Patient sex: M
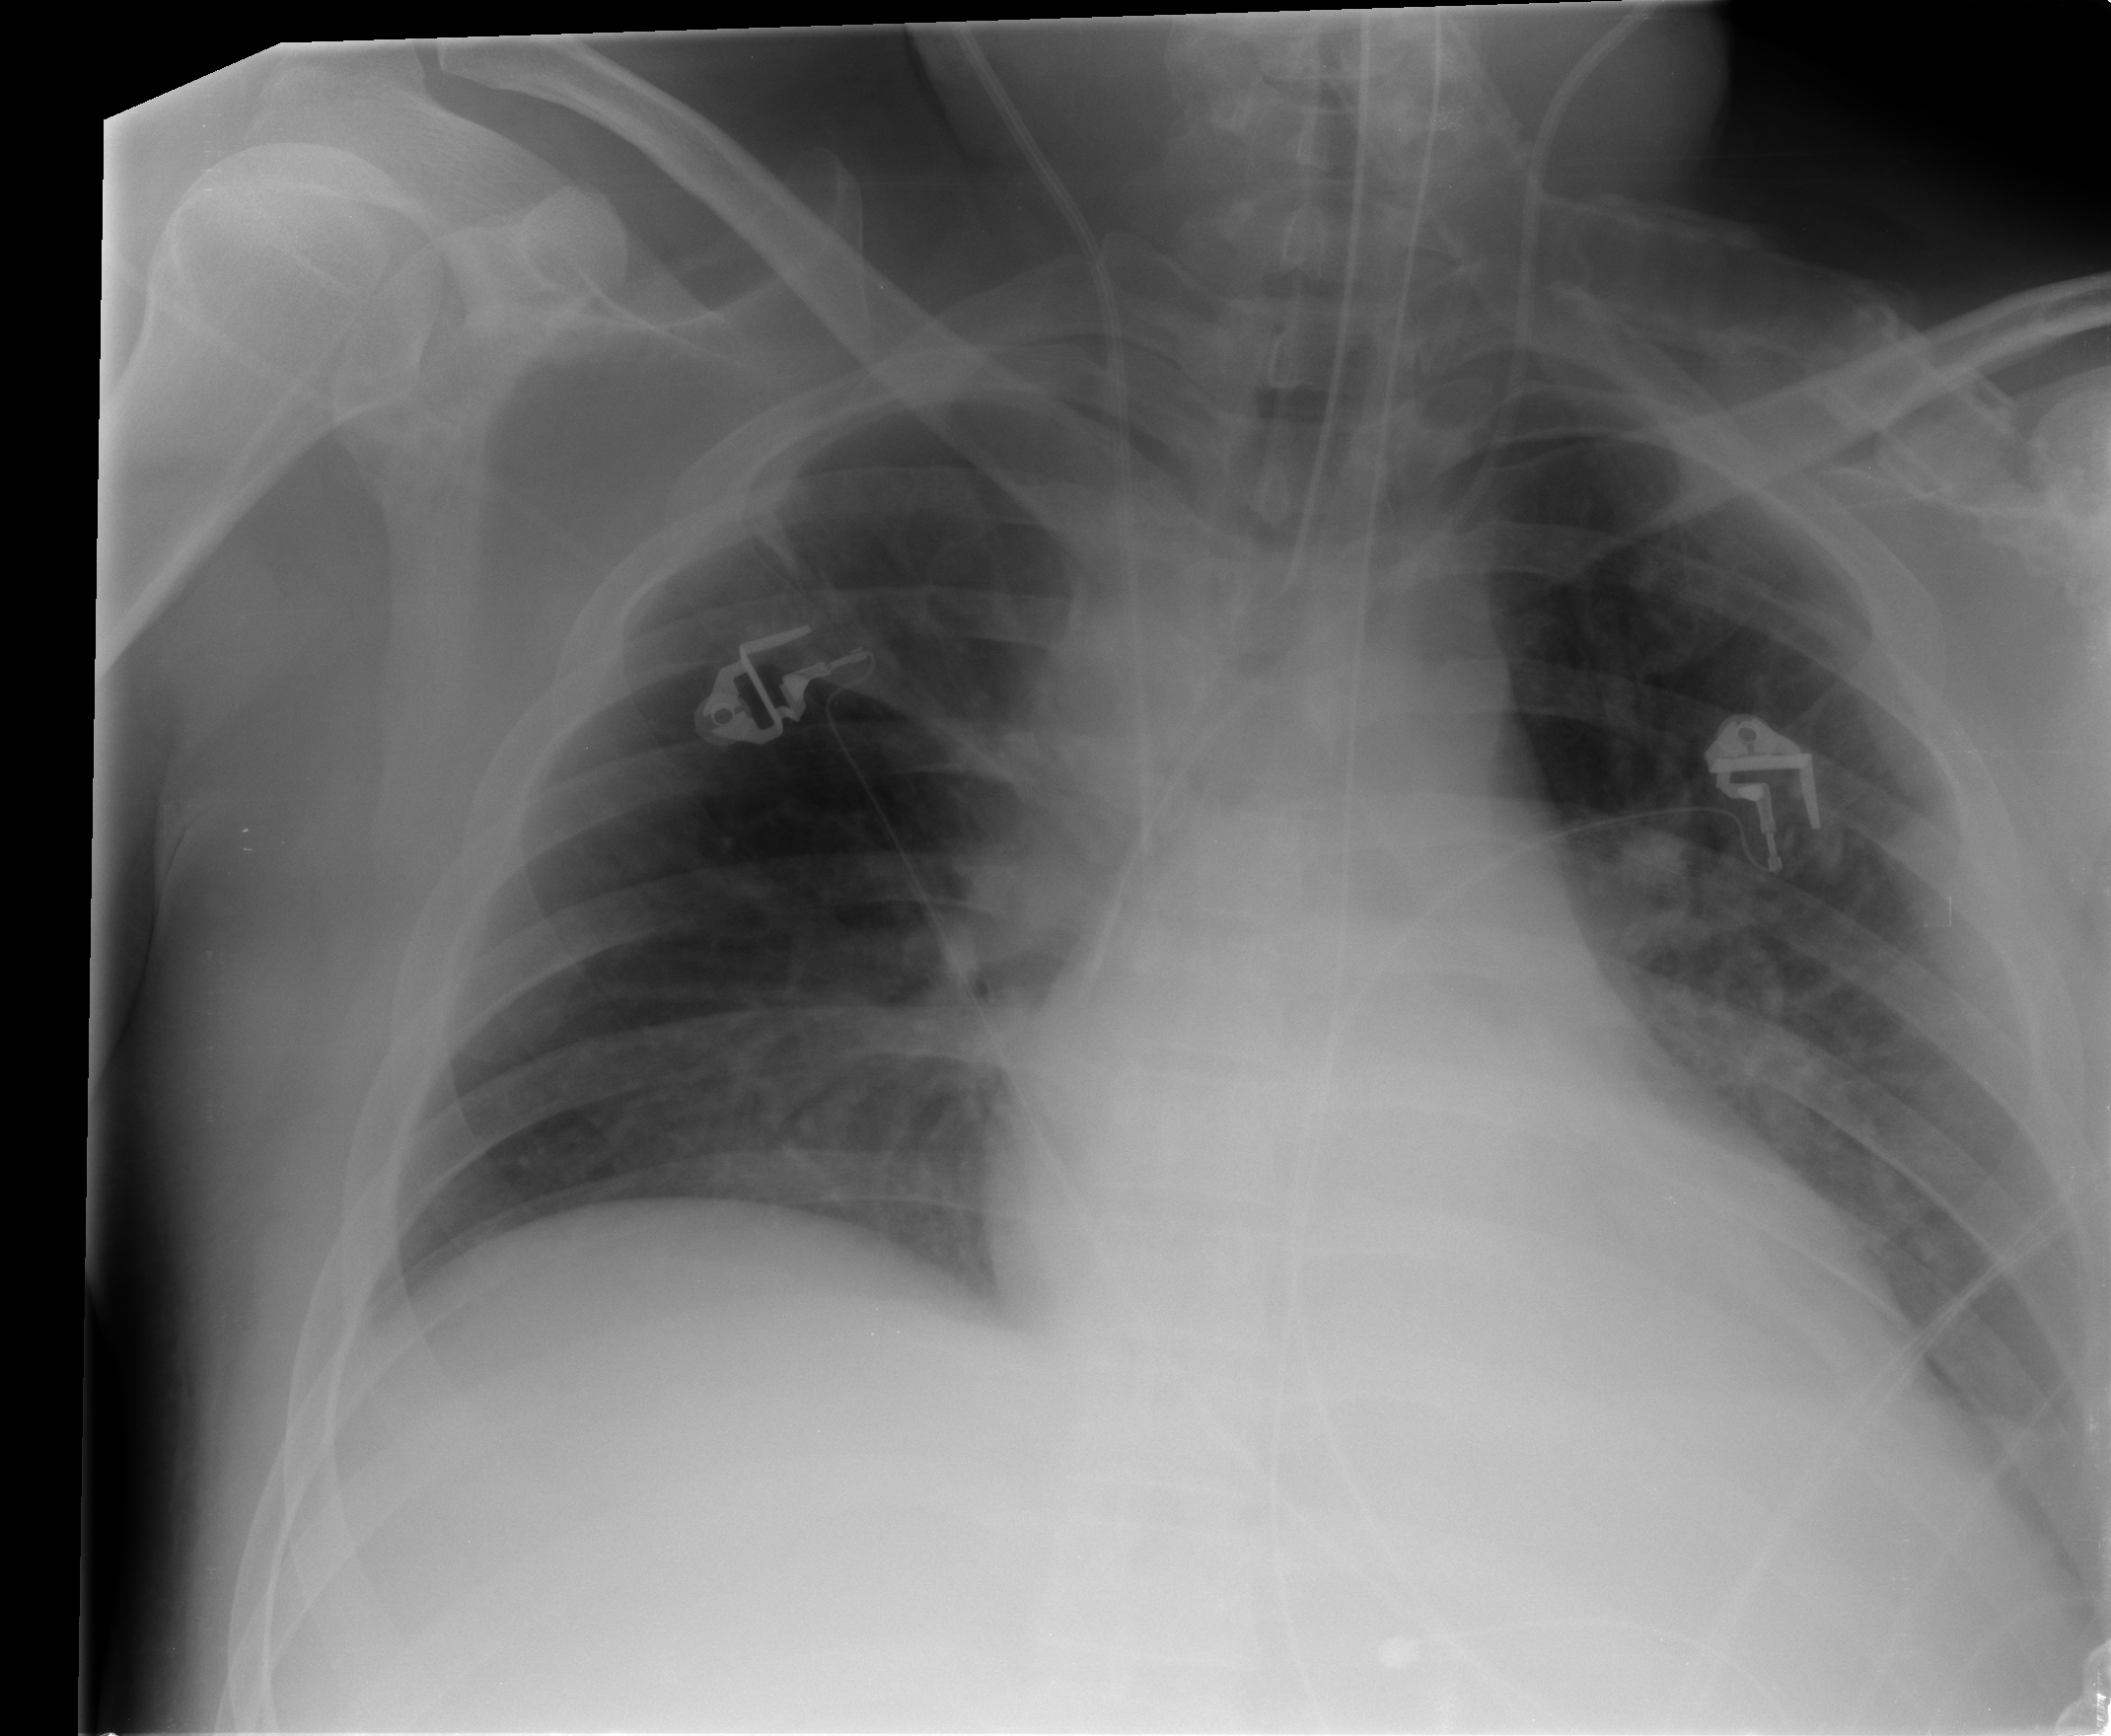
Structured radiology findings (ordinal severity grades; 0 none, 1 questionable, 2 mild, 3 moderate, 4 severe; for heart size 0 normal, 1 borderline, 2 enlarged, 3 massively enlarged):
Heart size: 1
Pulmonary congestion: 0
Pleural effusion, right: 0
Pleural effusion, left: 1
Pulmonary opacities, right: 0
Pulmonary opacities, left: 1
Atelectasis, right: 0
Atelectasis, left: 2